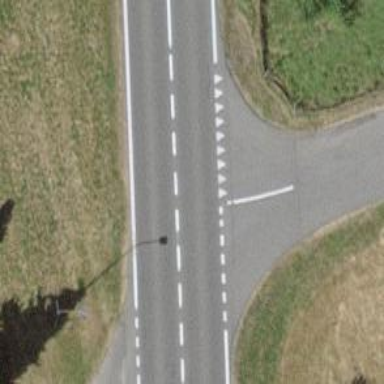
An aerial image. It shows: Road with "give way" sign.